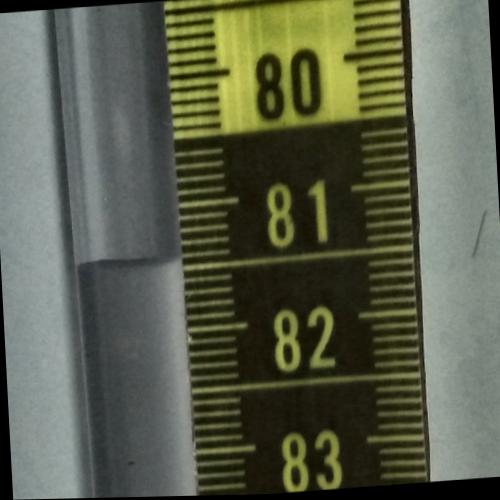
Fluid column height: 81.4 cm